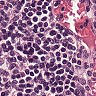
Metastatic tissue present: no